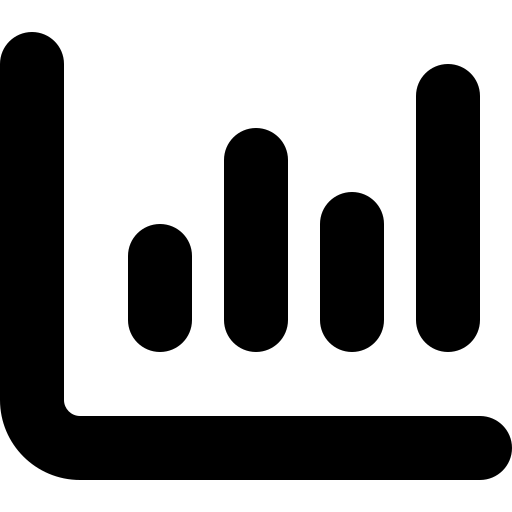
Tags: icon, FontAwesome, fa-icon, solid, chart, column